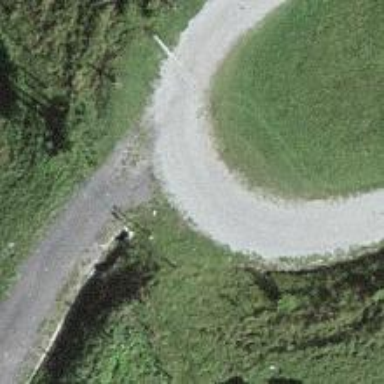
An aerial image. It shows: Gravel track with grade2 quality.